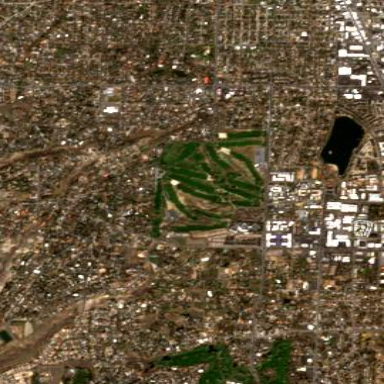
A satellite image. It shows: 18-hole golf course situated within leisure land.